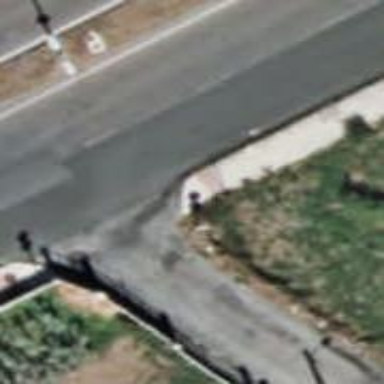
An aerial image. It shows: Kerb barrier.